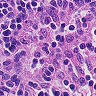
Metastatic tissue present: no